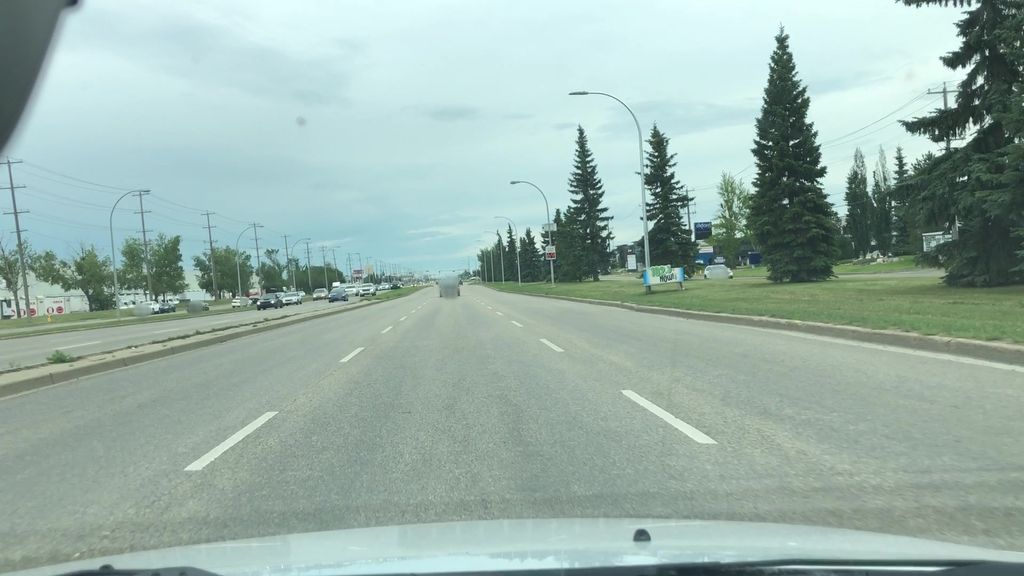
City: edmonton